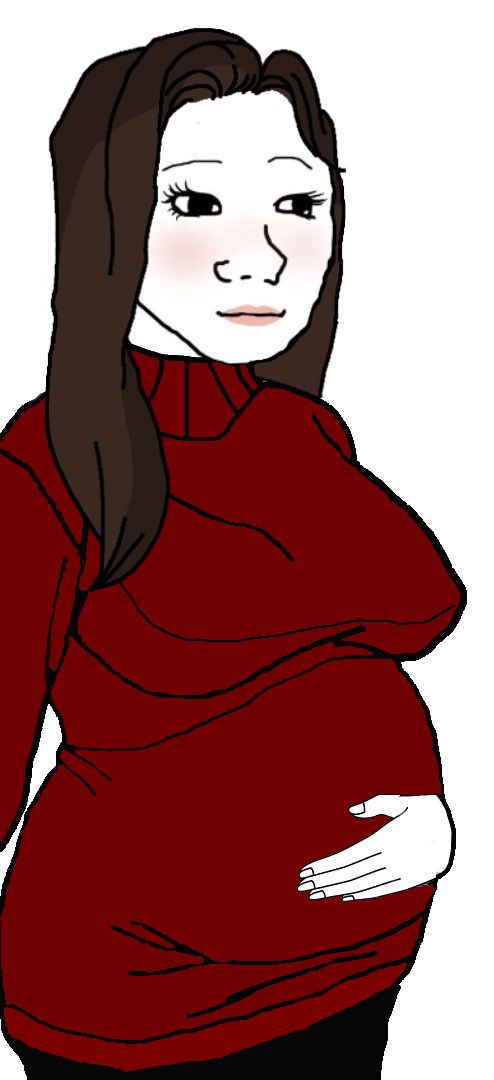
Label: 5_Trad_Wife